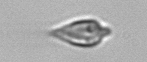
Label: Oxytoxum